Question: Count the number of objects in the diagram.
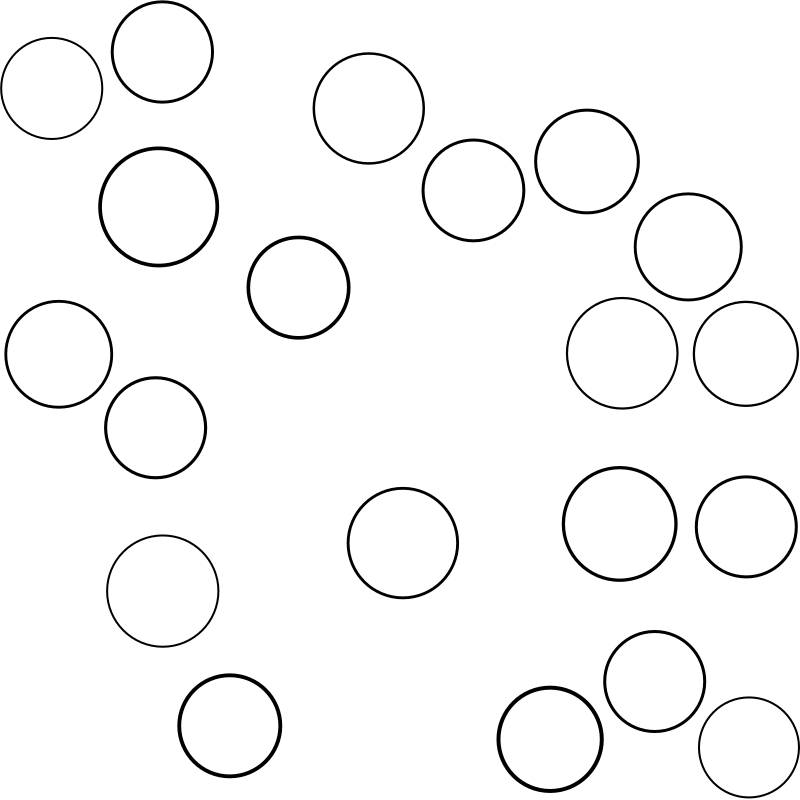
Answer: 20